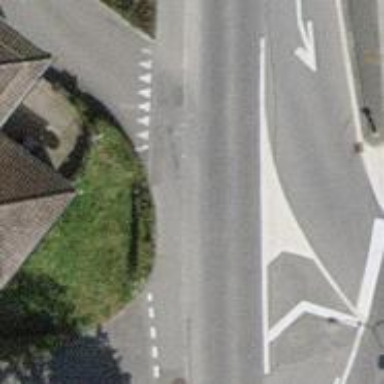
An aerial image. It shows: Tertiary road with asphalt surface designated for bus service.